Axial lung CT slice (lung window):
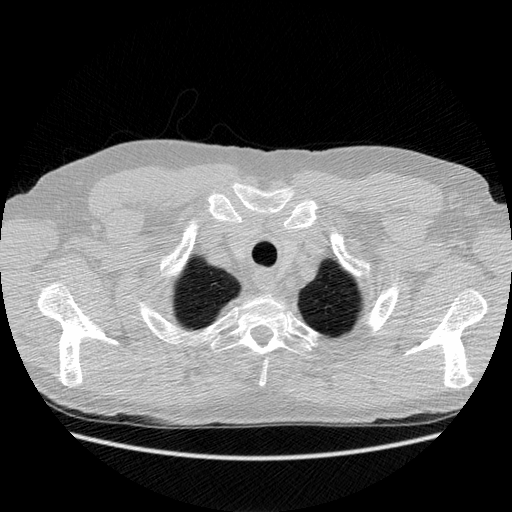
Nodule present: no